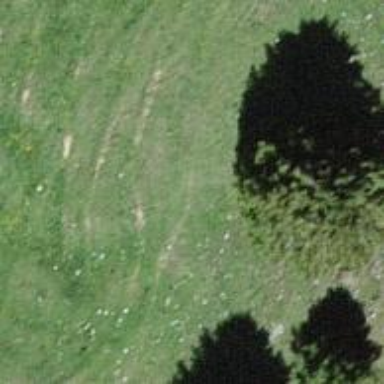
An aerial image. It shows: Single tag "natural: tree."